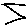
Label: zigzag